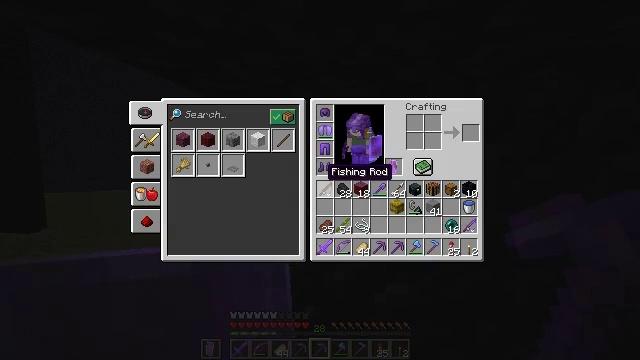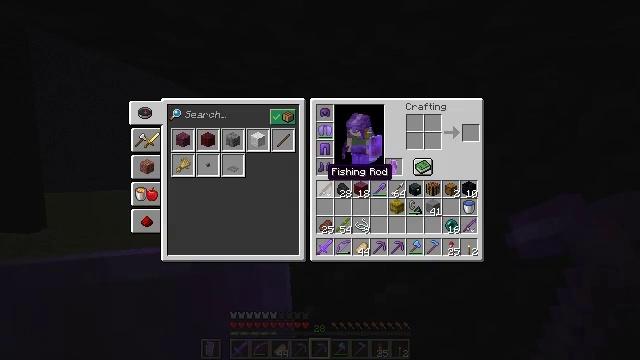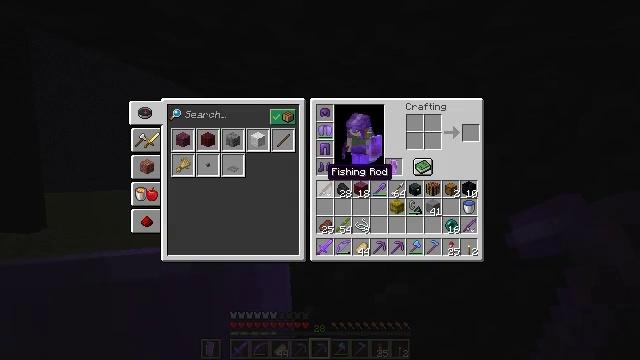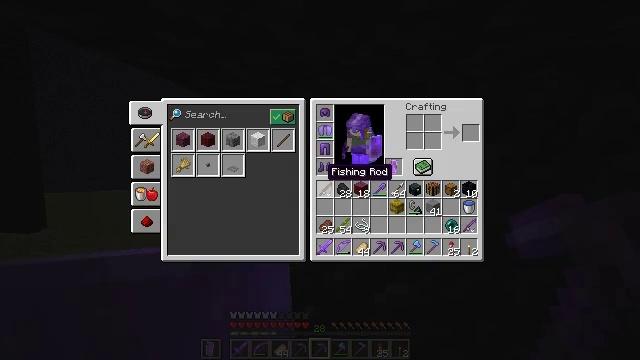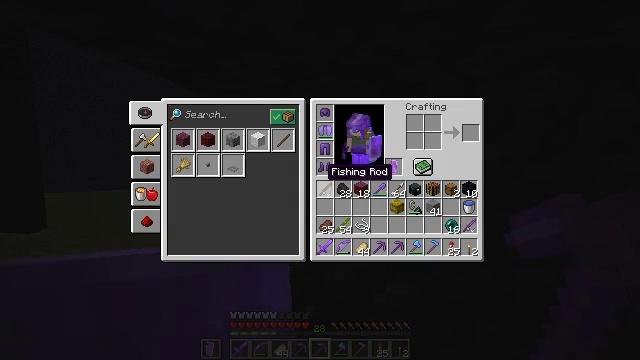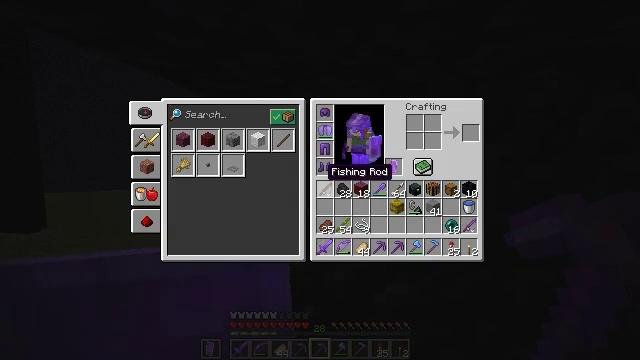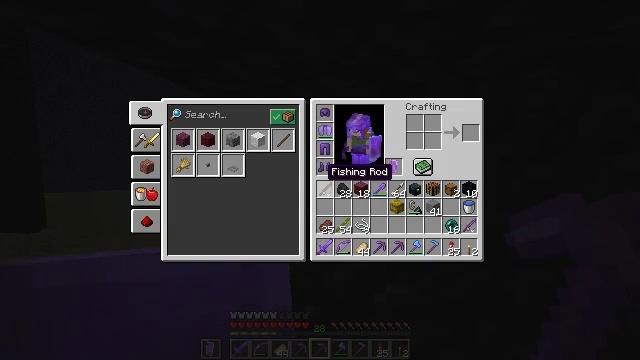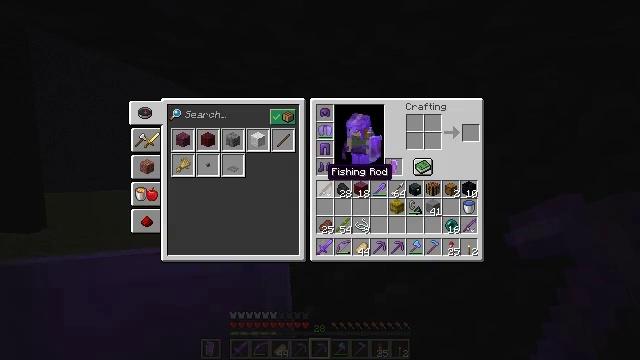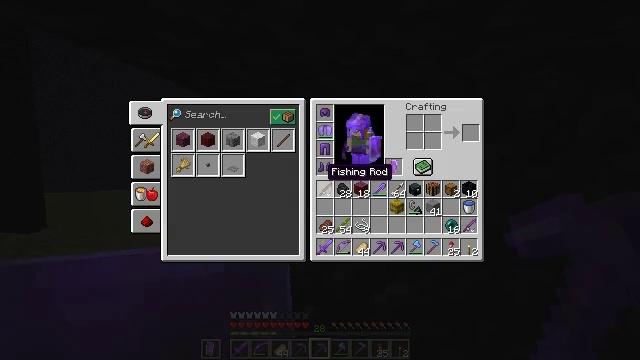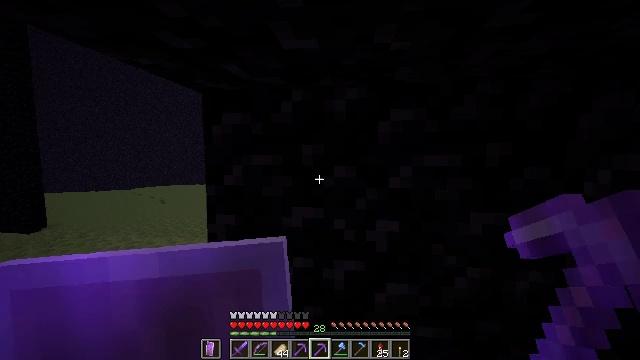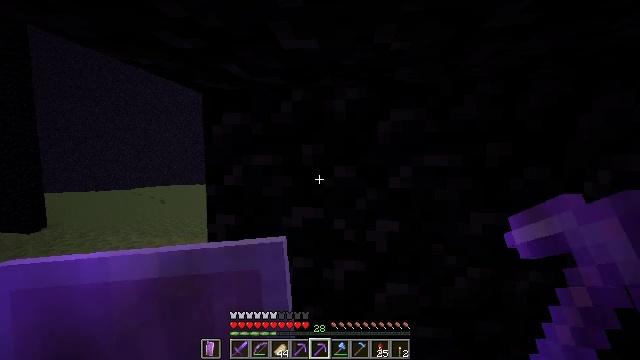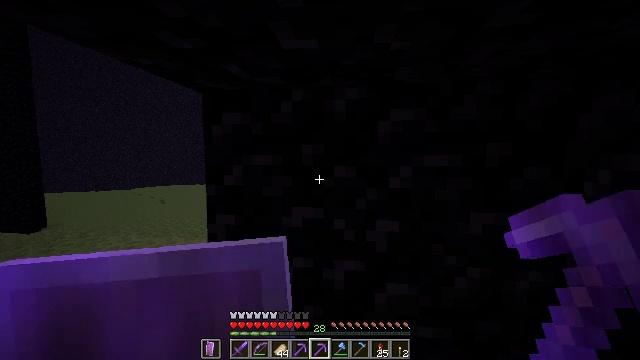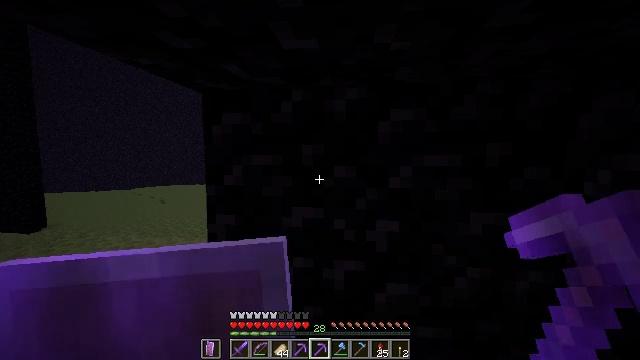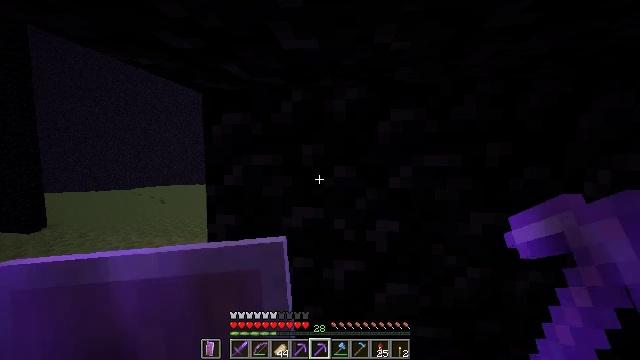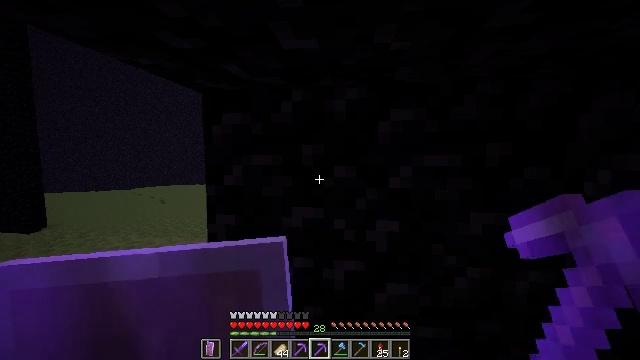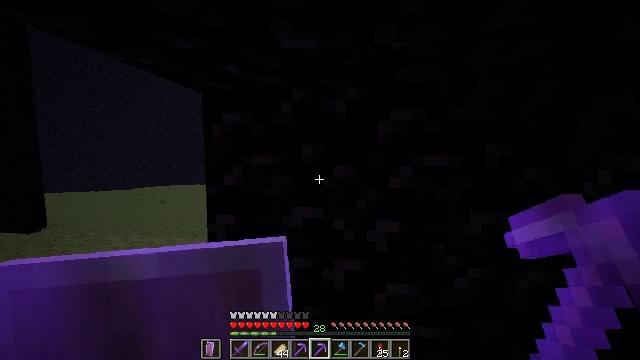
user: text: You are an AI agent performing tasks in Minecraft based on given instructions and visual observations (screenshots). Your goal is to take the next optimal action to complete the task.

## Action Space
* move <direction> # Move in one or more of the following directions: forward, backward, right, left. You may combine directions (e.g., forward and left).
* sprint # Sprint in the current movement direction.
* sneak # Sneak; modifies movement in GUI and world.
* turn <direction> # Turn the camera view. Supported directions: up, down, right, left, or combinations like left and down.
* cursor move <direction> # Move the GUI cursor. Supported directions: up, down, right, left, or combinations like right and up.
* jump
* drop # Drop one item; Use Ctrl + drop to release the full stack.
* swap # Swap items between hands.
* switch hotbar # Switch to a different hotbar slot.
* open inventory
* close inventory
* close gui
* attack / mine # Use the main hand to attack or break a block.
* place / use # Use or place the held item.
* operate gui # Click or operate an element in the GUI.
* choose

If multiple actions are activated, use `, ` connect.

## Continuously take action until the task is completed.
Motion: motion action
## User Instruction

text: Gather obsidian from a lava source.
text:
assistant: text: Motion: attack / mine
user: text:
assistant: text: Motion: attack / mine
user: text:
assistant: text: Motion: attack / mine
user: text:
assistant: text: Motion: attack / mine
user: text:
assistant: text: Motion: attack / mine
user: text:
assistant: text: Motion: attack / mine
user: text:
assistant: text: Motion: attack / mine
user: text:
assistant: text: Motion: attack / mine
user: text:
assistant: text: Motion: attack / mine
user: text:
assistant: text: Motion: attack / mine
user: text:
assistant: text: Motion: attack / mine
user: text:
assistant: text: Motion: attack / mine
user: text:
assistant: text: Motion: attack / mine
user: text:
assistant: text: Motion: attack / mine
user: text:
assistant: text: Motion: attack / mine
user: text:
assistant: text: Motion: attack / mine
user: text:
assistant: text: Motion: attack / mine
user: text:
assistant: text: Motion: attack / mine
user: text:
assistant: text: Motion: move forward, attack / mine
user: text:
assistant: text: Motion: move forward, attack / mine
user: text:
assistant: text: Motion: move forward, attack / mine
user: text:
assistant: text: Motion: attack / mine
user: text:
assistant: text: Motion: attack / mine
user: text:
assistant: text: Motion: attack / mine
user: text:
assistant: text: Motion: attack / mine
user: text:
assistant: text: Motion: attack / mine
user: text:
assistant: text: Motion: attack / mine
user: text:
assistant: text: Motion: attack / mine
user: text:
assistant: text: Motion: attack / mine
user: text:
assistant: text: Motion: attack / mine